Question: I have a div set as contenteditable and everything inside of that div can be edited. Now when I click on the div I automatically add a class selected (If visible prior I remove it and add it to the new selection) I have next and forward buttons so I can change my selection if I'm on using a tablet or smart phone.
Now here's where I need help.
So I selected the middle div and as I move my cursor to another child of '#dynamic-storage' I'm left with the problem of removing the class selected and adding it to the new child that's selected. (Not the span in the example as it's parent is a div. That's what I want selected as the div's in this example are the children of '#dynamic-storage' (ex. '#dynamic-storage > div')
The snippet provided at the bottom of this post does not contain the arrows or menubar provided in the screenshot and fiddle links above as that code is not necessary at the given time of posting. I'm keeping this post focused on the one task being handling the '.selected' class for the focused child of '#dynamic-storage'.

'''
$(document).ready(function() {
// Select Elements
var SelectElements = function() {
$("#dynamic-storage").children().on("mouseup touchend", function() {
if ( $(".selected").is(":visible") ) {
$(".selected").removeClass("selected");
}
$(this).addClass("selected");
});
};
// Clear Selection
var ClearSelection = function() {
$(".selected").removeClass("selected");
};
SelectElements();
// Handles Hotkeys
$(document).keyup(function(e) {
// Up & Down Arrow Keys To Select/Deselect Element in Editable
if (e.which === 38 || 40 ) {
if ( $(".selected").is(":focus") ) {
alert("correct");
} else if ( $(".selected").is(":blur") ) {
alert("incorrect");
}
}
});
});
'''
'''
/* Body */
#dynamic-storage {
position: absolute;
top: 0;
left: 0;
right: 0;
z-index: 0;
outline: 0;
}
#dynamic-storage .selected {
outline: 2px dotted #69f;
}
'''
'''
<!DOCTYPE html>
<html>
<head>
<meta charset="utf-8">
<meta name="viewport" content="initial-scale=1.0">
<meta http-equiv="X-UA-Compatible" content="IE=9" />
<link type='text/css' rel='stylesheet' href="http://ajax.googleapis.com/ajax/libs/jqueryui/1/themes/smoothness/jquery-ui.css" />
<script type="text/javascript" src="http://code.jquery.com/jquery-latest.min.js"></script>
</head>
<body>
<div id="dynamic-storage" contenteditable="true">
<div class="header" align="center">
<h1>Welcome</h1>
<h5>My name is Michael.</h5>
<span>Hello world</span>
</div>
<div class="header selected" align="left">
<h1>Welcome</h1>
<h5>My name is Michael.</h5>
</div>
<div class="header" align="right">
<h1>Welcome</h1>
<h5>My name is Michael.</h5>
</div>
</div>
</body>
</html>
'''
Fiddle: <URL>
Fiddle: <URL>
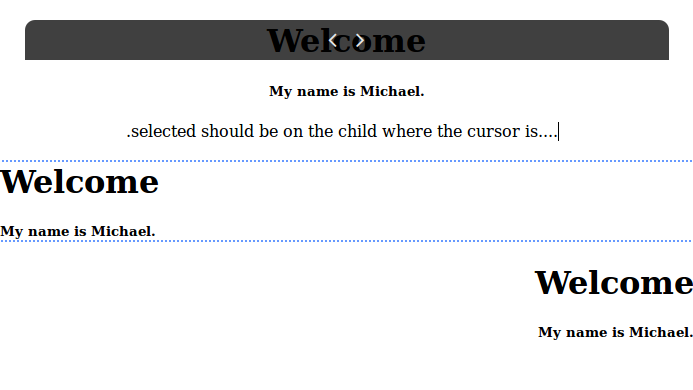
Answer: Element with attribute 'contenteditable='true'' has all its content editable as in a textarea. That is the reason why 'focus/blur' event will not happen when you move cursor. Everywhere inside element with 'contenteditable='true'' you are still in the same textarea not leaving or entering it.
The solution here is to deal with coursor positioning similar to textarea.
To get an object that represents current selection we use function:
'''
var getSelection;
if (window.getSelection) {
// IE 9 and non-IE
getSelection = function() {
var sel = window.getSelection(), ranges = [];
if (sel.rangeCount) {
for (var i = 0, len = sel.rangeCount; i < len; ++i) {
ranges.push(sel.getRangeAt(i));
}
}
return ranges;
};
} else if (document.selection && document.selection.createRange) {
// IE <= 8
getSelection = function() {
var sel = document.selection;
return (sel.type != "None") ? sel.createRange() : null;
};
}
'''
Then we need to do the next operations: remove class '.selected' from the first level children of '#dynamic-storage', get element with cursor, and go up the DOM to find its parent closest to '#dynamic-storage' to add class '.selected':
'''
// Handles Hotkeys
$(document).keyup(function(e) {
// Up & Down Arrow Keys To Select/Deselect Element in Editable
if (e.which === 38 || 40 ) {
$('#dynamic-storage > div').removeClass('selected');
var selectedElem = getSelection()[0].commonAncestorContainer.parentElement;
$(selectedElem).closest('#dynamic-storage > div').addClass('selected');
}
});
'''
<URL>